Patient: sex M, age 37
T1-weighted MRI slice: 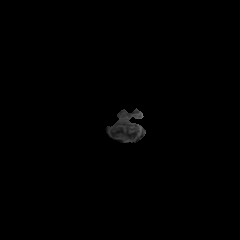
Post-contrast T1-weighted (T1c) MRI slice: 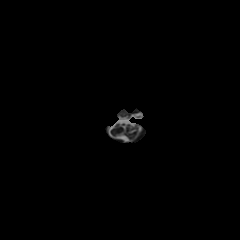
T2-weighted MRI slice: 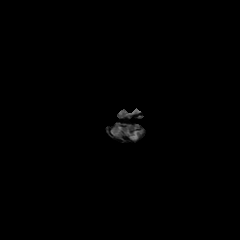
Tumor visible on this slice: yes
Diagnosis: Astrocytoma, IDH-mutant
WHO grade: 2